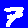
Digit: 7